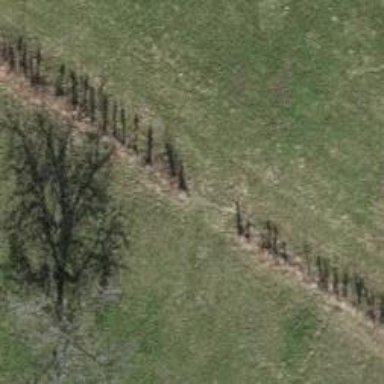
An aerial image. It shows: Hedge acting as barrier.